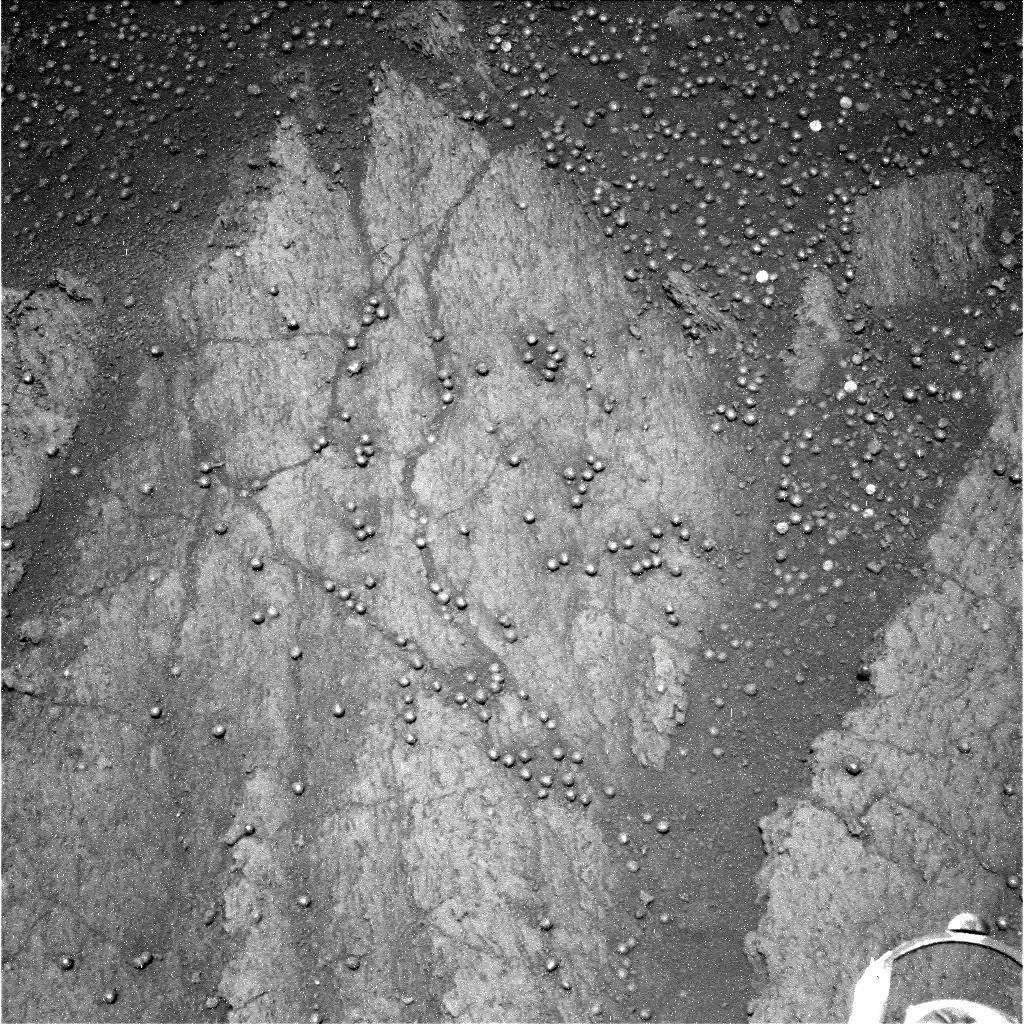
Terrain classes present: Background, Bedrock, Gravel / Sand / Soil, Shadow